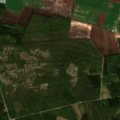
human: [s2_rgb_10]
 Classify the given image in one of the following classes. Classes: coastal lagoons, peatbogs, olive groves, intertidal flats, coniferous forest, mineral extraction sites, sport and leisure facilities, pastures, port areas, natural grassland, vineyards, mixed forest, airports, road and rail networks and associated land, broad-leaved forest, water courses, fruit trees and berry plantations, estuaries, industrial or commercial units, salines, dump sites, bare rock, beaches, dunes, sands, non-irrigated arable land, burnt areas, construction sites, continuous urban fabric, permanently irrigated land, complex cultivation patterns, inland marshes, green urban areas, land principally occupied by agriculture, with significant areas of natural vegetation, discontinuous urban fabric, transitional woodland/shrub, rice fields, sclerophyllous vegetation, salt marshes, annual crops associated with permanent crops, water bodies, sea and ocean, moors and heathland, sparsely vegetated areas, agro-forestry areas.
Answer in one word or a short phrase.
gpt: non-irrigated arable land, coniferous forest, mixed forest